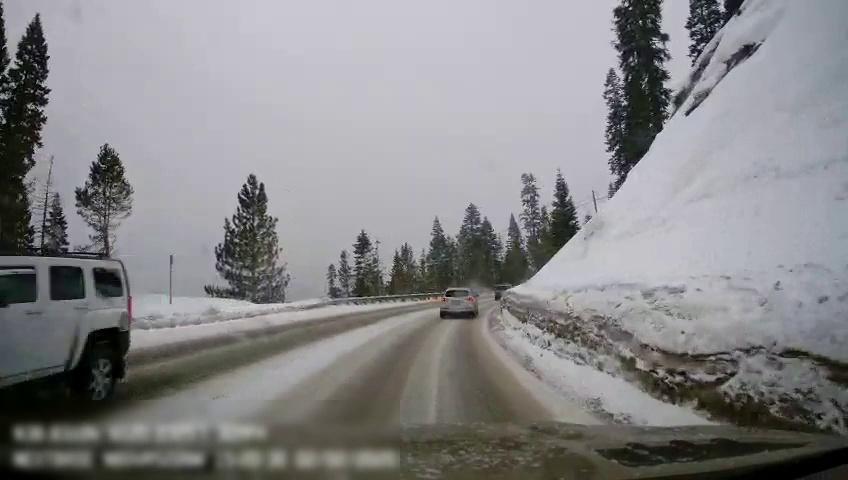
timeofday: Day
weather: Snowy
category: Drivable Space
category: Vehicles | SUV
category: Vehicles | Car
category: Vehicles | SUV